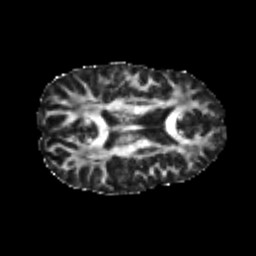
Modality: FA
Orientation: axial
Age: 22
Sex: male
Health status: healthy
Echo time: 0.074 s